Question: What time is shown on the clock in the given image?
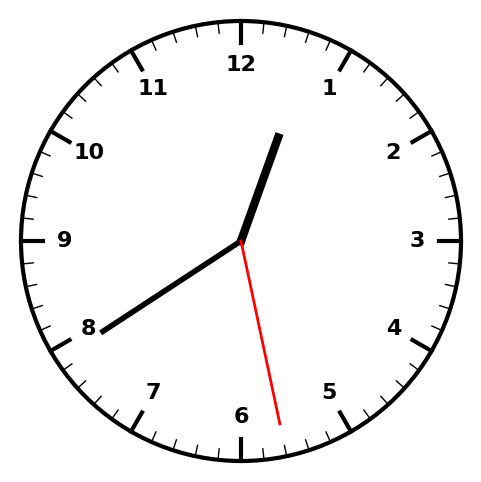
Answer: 12:39:28